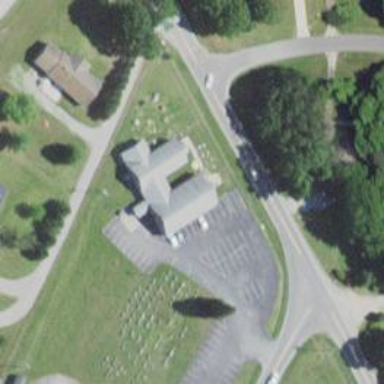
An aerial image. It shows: Place of worship.